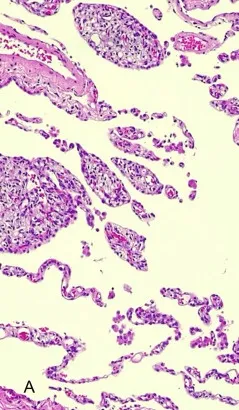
Histopathological findings showing alveolar septa.
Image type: pathology (h&e)